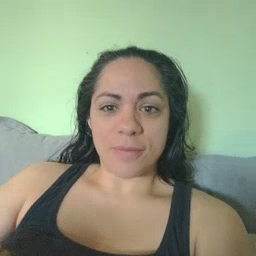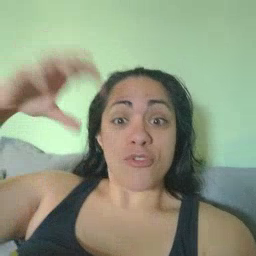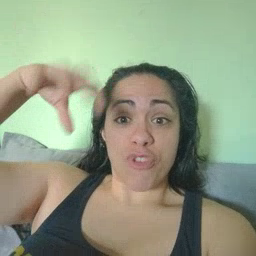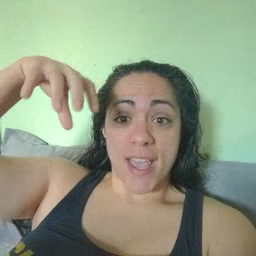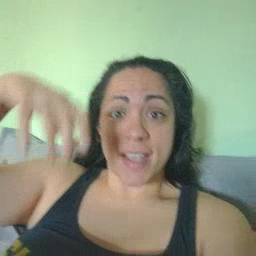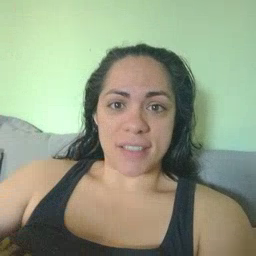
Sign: rain